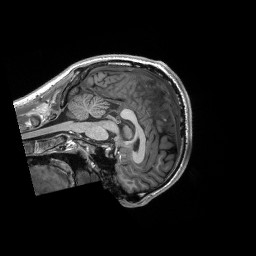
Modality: T1w
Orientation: sagittal
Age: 20
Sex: male
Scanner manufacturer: siemens
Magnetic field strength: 3 T
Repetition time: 2.3 s
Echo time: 0.00298 s